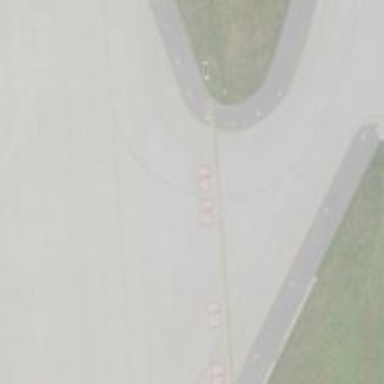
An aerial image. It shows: View of taxiway at the airport.